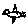
Label: bird